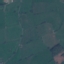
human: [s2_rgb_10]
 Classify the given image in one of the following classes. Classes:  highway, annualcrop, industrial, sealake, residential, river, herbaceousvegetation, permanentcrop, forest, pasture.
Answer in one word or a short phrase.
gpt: Pasture